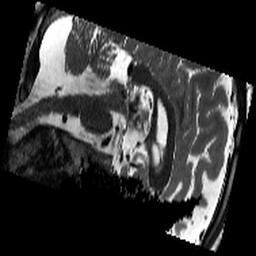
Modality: T2w
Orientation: sagittal